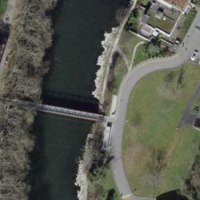
EUNIS habitat code: 54
Species observed at this site:
Rubus caesius
Motacilla alba
Campanula trachelium